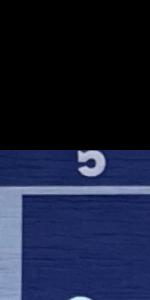
Label: Empty